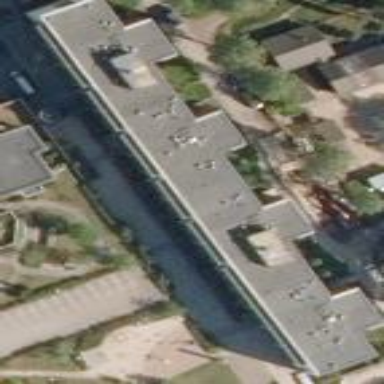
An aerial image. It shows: Residential apartments building.